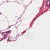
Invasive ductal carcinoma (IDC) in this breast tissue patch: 0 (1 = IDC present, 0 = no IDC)